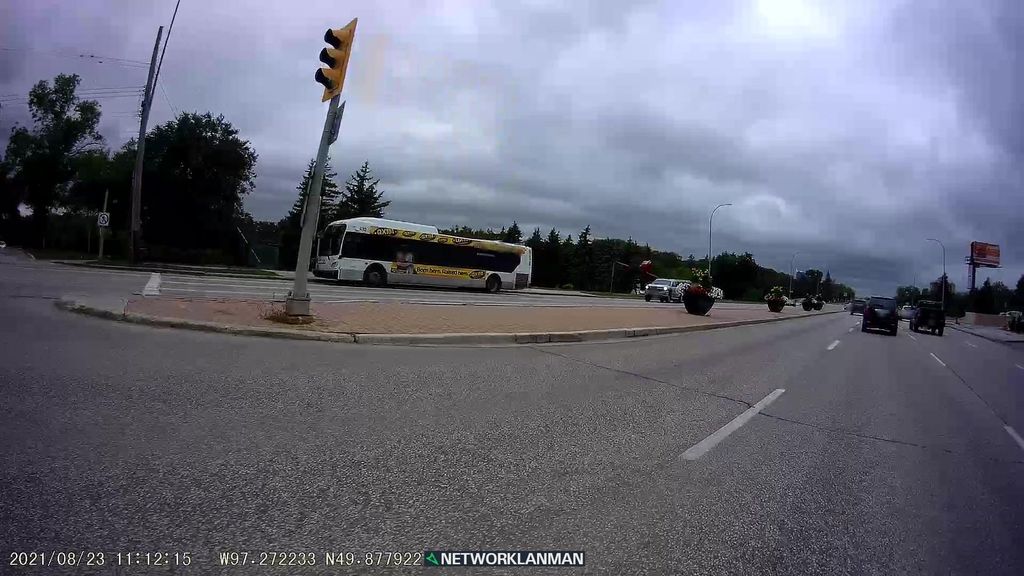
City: winnipeg